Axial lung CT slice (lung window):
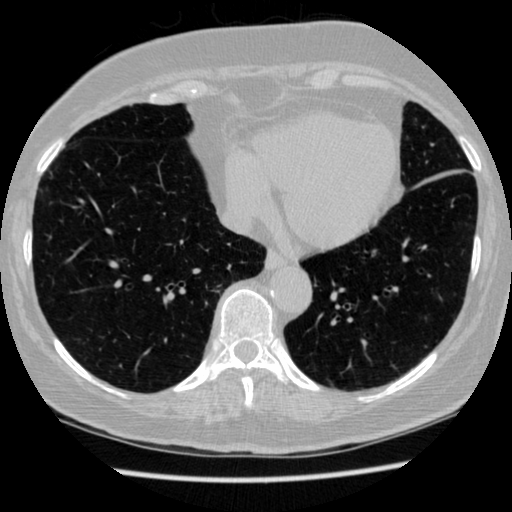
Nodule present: no